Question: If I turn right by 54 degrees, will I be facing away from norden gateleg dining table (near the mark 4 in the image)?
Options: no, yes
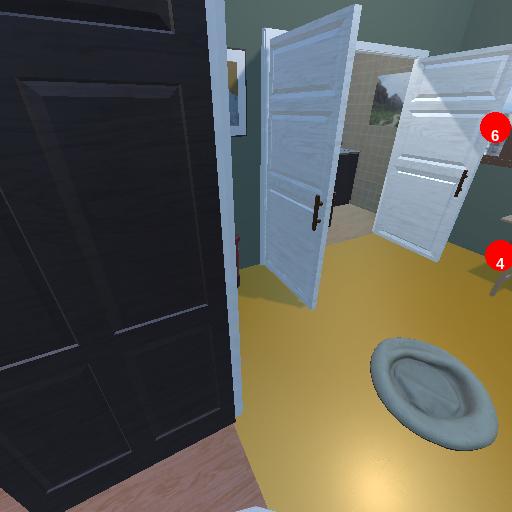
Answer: no